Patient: sex M, age 68
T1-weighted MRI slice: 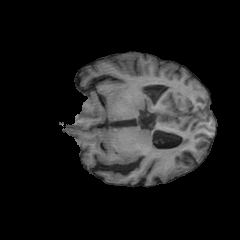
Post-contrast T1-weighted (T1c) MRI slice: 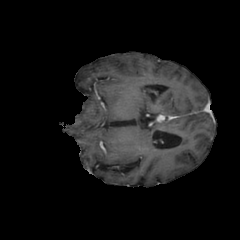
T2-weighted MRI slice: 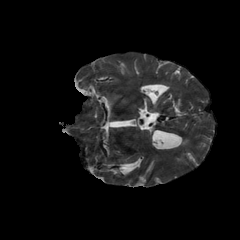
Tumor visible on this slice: no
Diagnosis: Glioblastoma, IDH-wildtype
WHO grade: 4